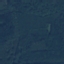
Land use / land cover class: Forest